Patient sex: M
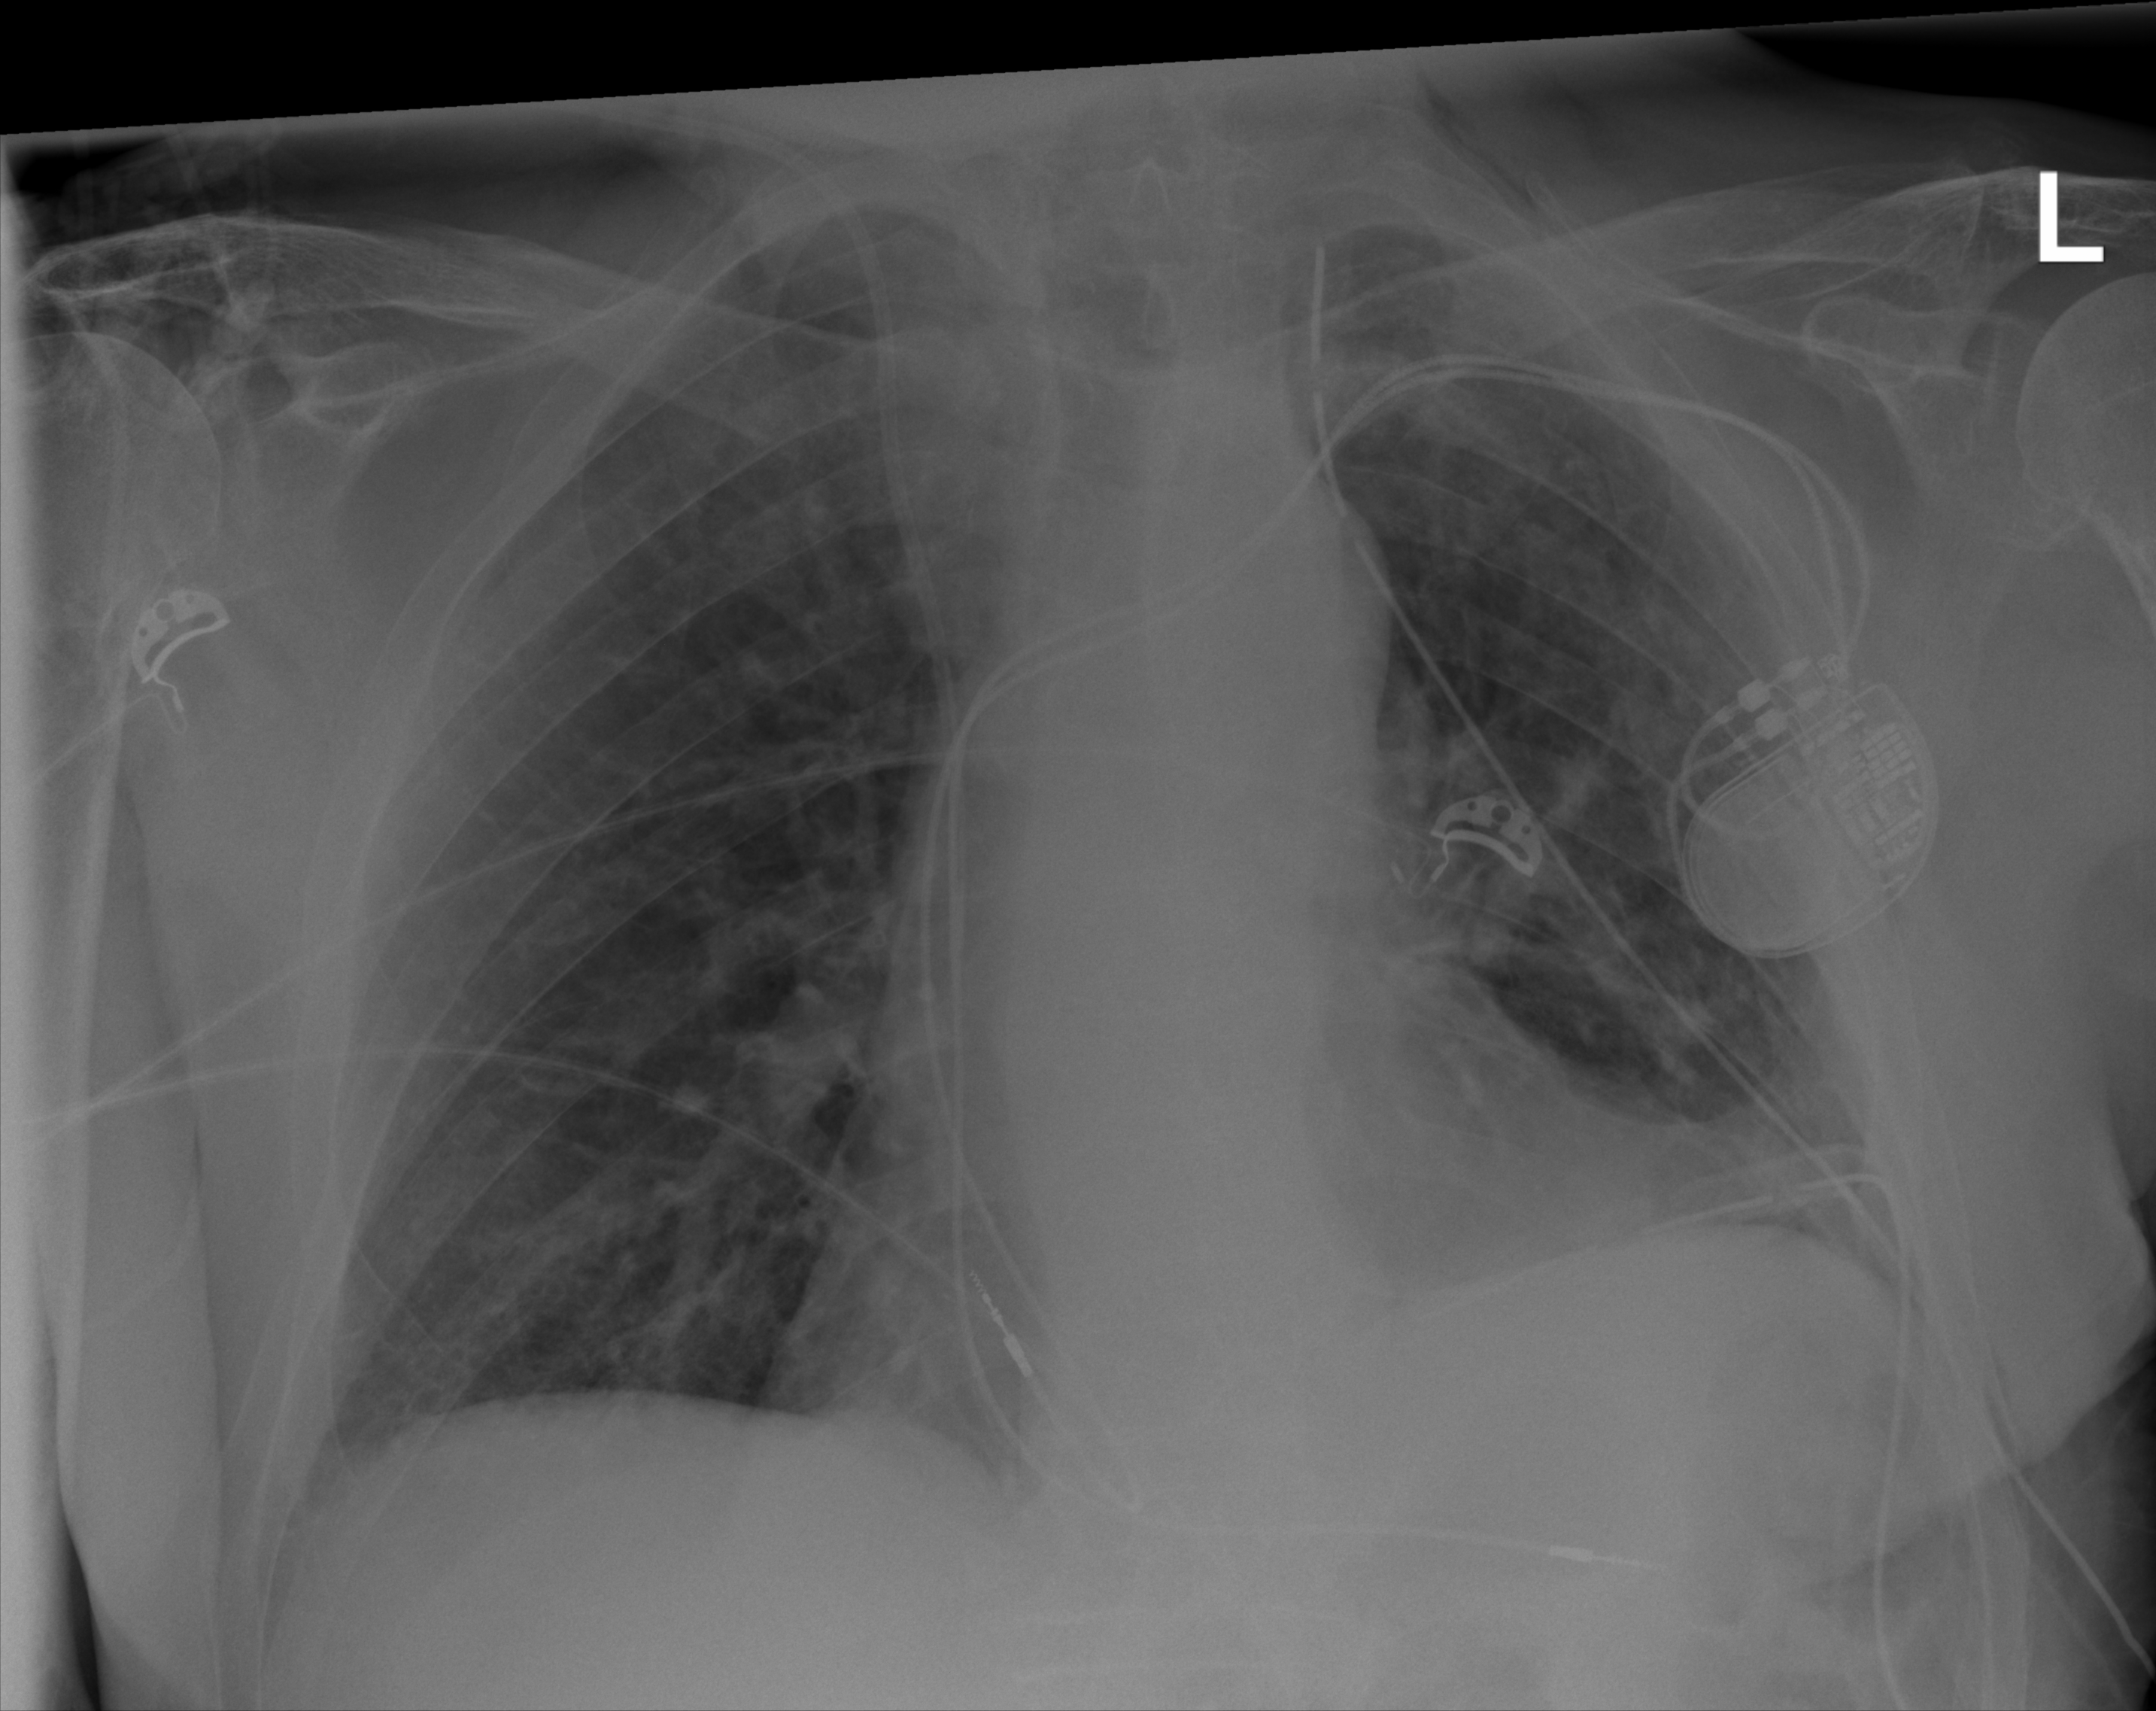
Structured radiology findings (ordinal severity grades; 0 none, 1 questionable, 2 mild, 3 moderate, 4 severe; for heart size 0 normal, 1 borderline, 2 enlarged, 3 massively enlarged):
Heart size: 1
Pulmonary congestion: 0
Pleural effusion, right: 0
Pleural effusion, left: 0
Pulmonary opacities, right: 0
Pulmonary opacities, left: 0
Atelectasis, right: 0
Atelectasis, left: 2